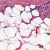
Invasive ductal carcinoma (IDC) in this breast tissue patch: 0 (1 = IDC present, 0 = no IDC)